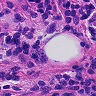
Metastatic tissue present: no